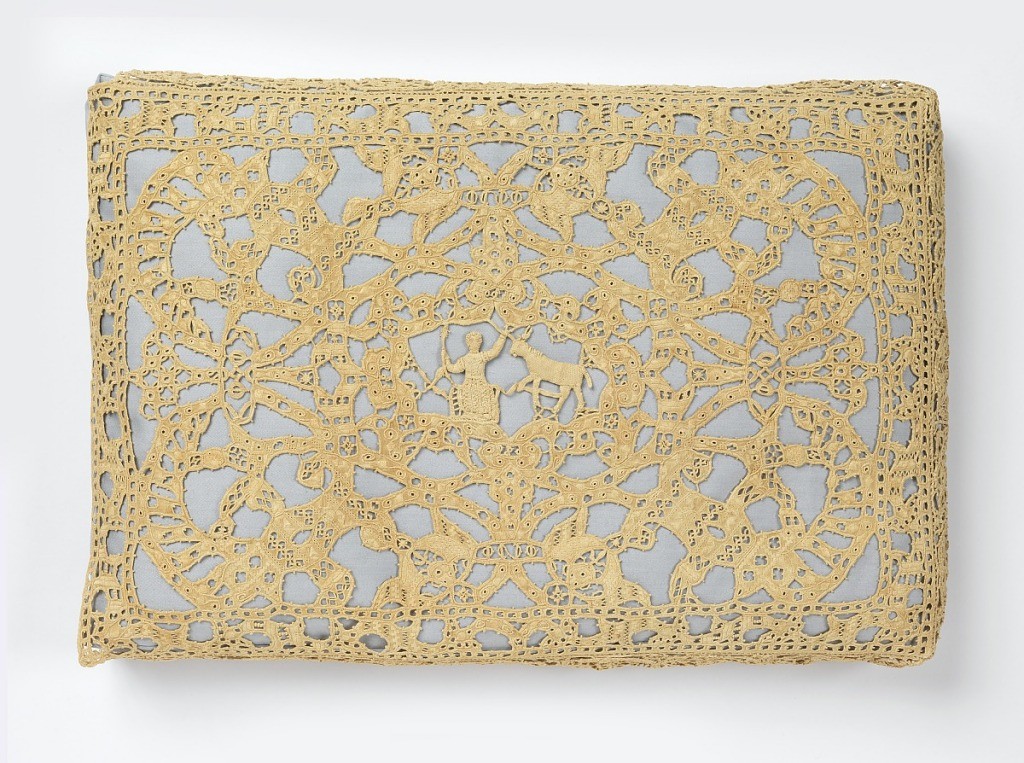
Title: Pillow cover
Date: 16th century
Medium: linen Technique: embroidery, cutwork, reticella
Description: Rectangular pillow cover in reticella; central design of female figures with four-footed animal.